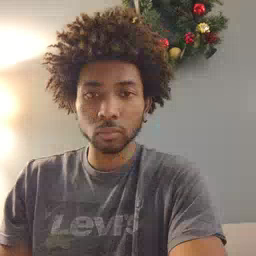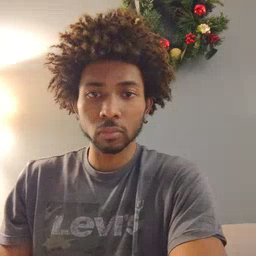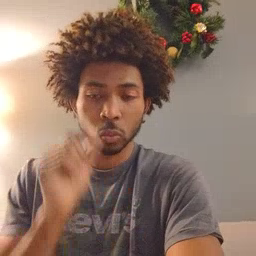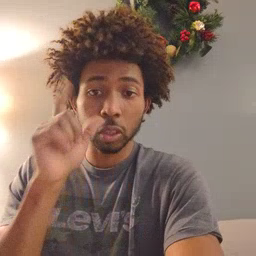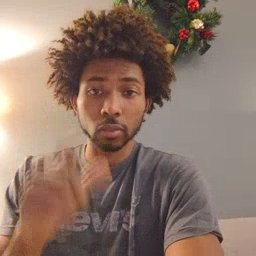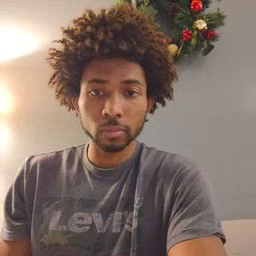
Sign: wake